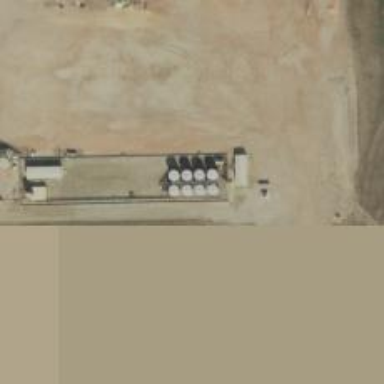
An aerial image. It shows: Storage tank that is man-made.